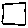
Label: square